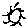
Label: sun